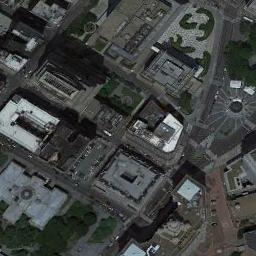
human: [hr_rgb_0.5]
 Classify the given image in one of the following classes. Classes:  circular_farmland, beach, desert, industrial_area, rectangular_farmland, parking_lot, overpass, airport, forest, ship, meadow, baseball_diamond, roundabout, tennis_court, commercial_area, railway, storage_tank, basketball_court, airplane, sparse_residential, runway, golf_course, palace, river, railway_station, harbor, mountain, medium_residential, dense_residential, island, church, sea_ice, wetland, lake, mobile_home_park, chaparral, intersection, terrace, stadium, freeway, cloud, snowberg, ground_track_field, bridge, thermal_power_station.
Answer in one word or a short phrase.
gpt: commercial_area